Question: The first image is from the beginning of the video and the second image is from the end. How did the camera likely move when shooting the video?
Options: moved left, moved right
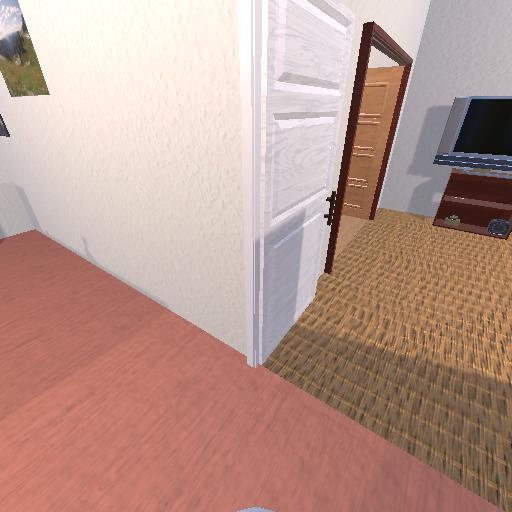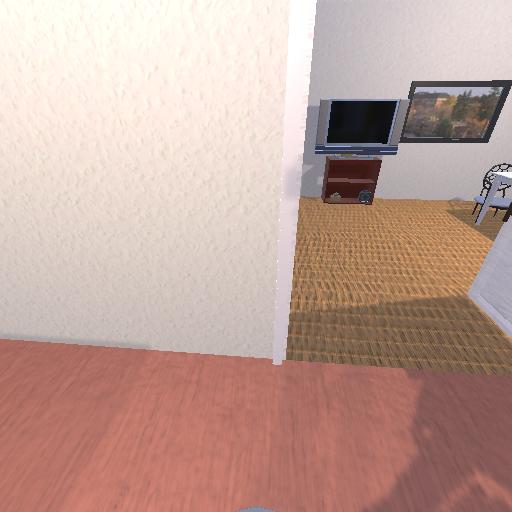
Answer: moved left